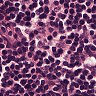
Metastatic tissue present: no